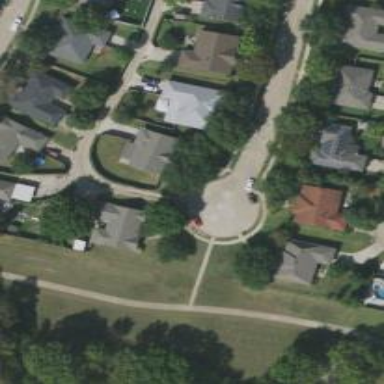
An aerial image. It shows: Circle-shaped turning circle on the road.